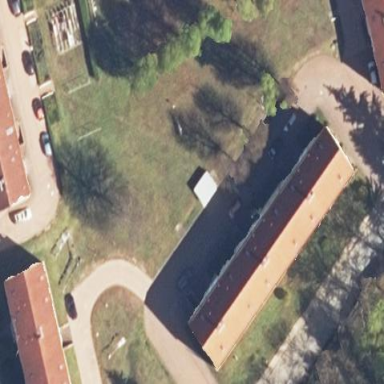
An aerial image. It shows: Gabled roof on building that houses apartments.